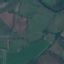
Land use / land cover: Pasture